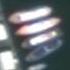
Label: civil